Field crop: maize
Growth stage: 2
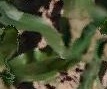
Species: maize